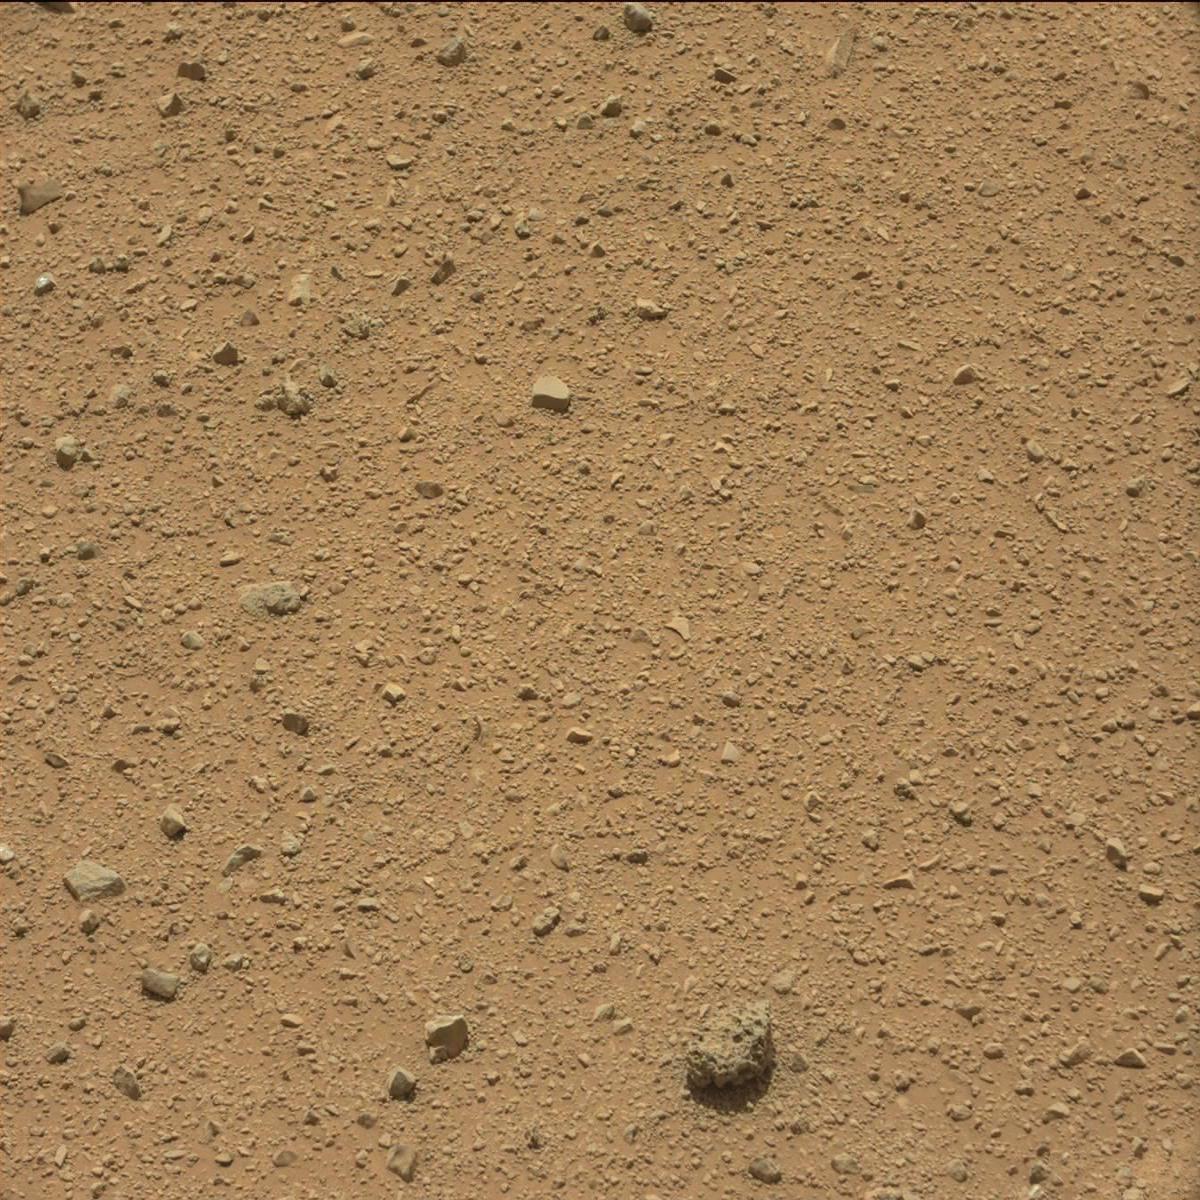
Terrain classes present: Bedrock, Rock, Sand / Soil